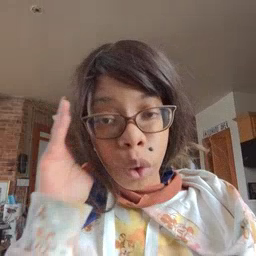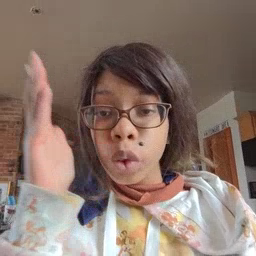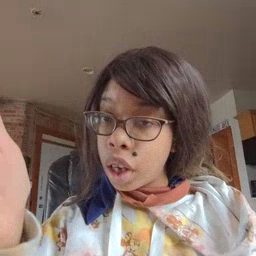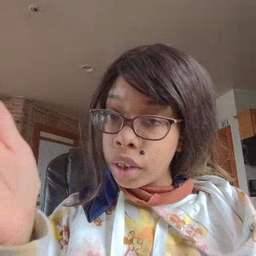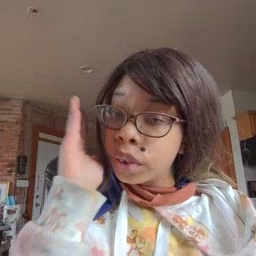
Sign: will